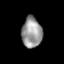
Tissue: lung
Cell type: Epithelial cells
Senescence score: 0.1763
Nuclear area (px): 604
Mean DAPI intensity: 151.253